Question: I am trying to make a program that will take a file called "root.inp" (file contains 3 integers) as its input, with each integer in a separate line, and then perform the operation shown in picture:

(a, b, c are integers in said input file, s is the result)
After that, I want to be able to write whatever is inside S into a new file called "root.out". But after some time, I cannot find a solution to this. Here's what I've tried
'''
program Formula;
type
input = record
firstnum: integer;
secondnum: integer;
thirdnum: integer;
end;
output = record
sum: real;
end;
var
f: file of input;
p: file of output;
S: real;
a, b, c: integer;
begin
assign (f, 'root.inp');
reset (f);
while not eof(f) do;
begin
read (f,input);
a := input.firstnum;
b := input.secondnum;
c := input.thirdnum;
S := (a*a + b*b + c*c) / (a*b*c) + sqrt(a*b*c);
end;
close (f);
assign (p, 'root.out');
rewrite(p);
output.sum := S;
write(p, output);
close(p);
end.
'''
After executing, the 'root.out' file is completely blank, but the program did not show any error while compiling. I cannot find a cause for this.
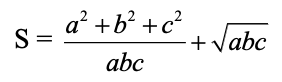
Answer: The main problem is the semicolon after 'while not eof (f) do' - this should be removed. The semicolon prevents the loop from running. Also, what is 'file of input' and 'input.firstnum'? Standard Pascal would have three separate 'read' commands, one for each variable.